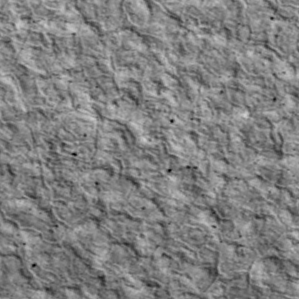
Label: non_frost